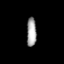
Tissue: lung
Cell type: Endothelial cells
Senescence score: 0.5651
Nuclear area (px): 272
Mean DAPI intensity: 164.268